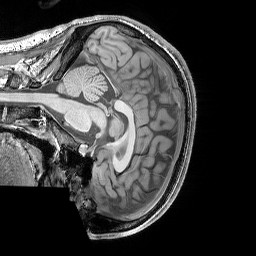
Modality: T1w
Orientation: sagittal
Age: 20
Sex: male
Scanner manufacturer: siemens
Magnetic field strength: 3 T
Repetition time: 1.9 s
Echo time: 0.00444 s